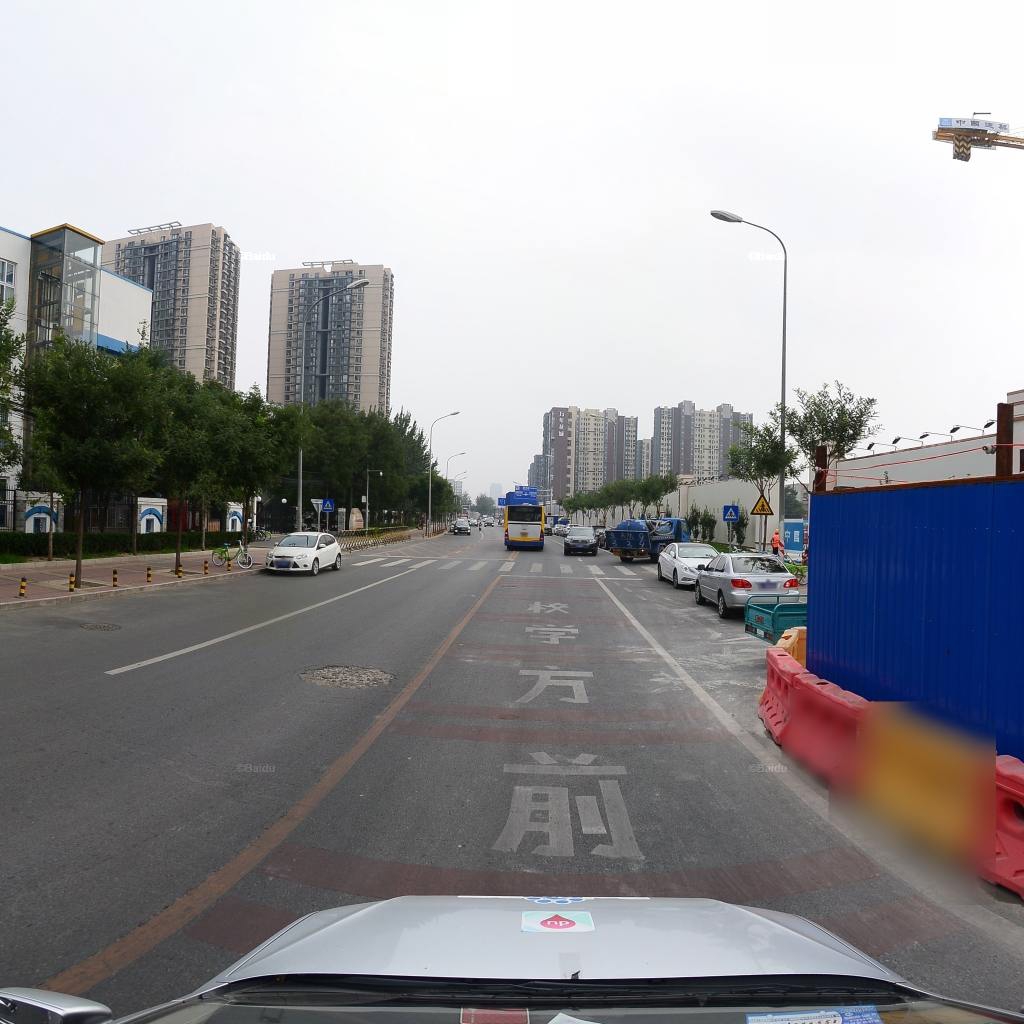
Region: Fengtai
Road damage annotations: pothole, manhole cover